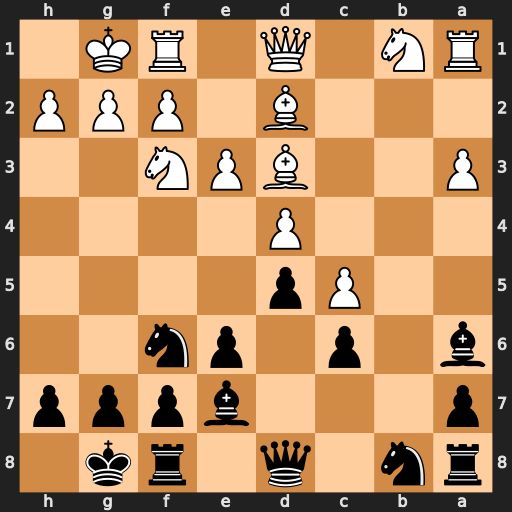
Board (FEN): rn1q1rk1/p3bppp/b1p1pn2/2Pp4/3P4/P2BPN2/3B1PPP/RN1Q1RK1
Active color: b
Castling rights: -
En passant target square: -
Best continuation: Bxd3 Ba5 Qxa5